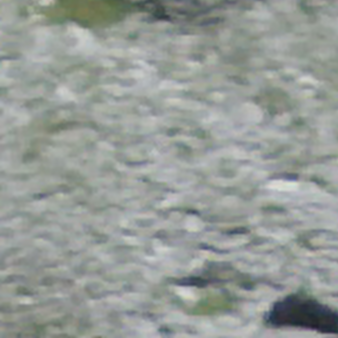
Label: other